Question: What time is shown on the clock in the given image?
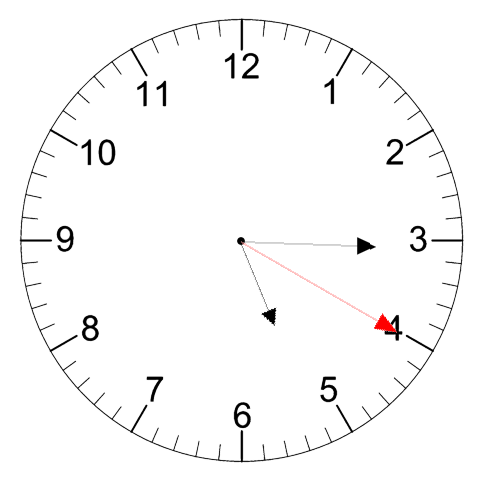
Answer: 05:15:20